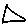
Label: triangle